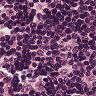
Metastatic tissue present: yes